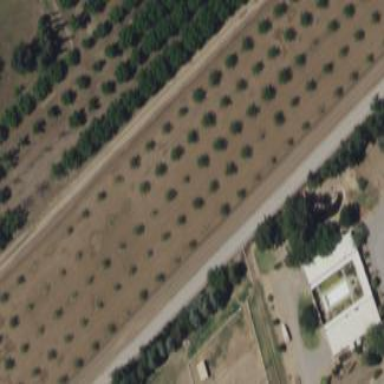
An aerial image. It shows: Orchard.